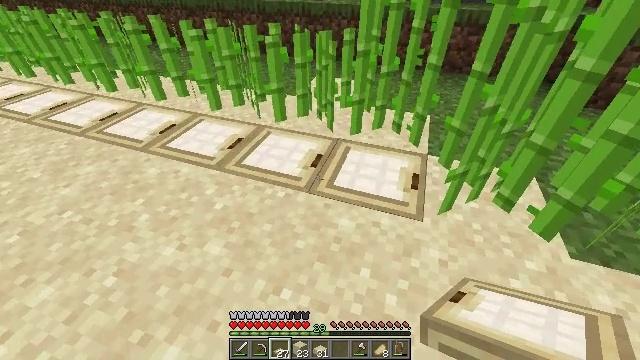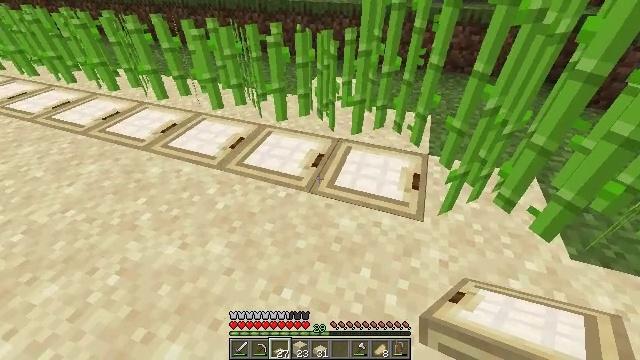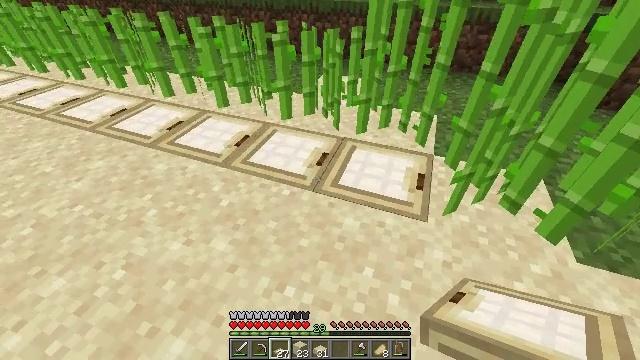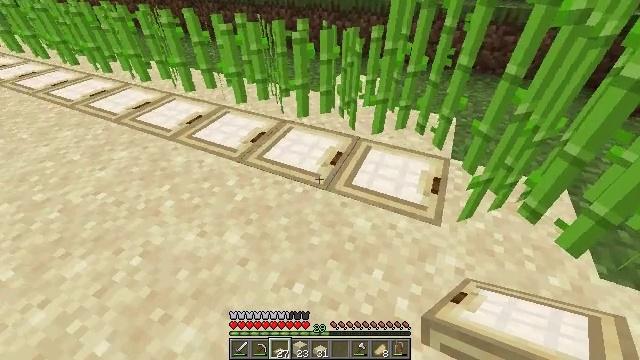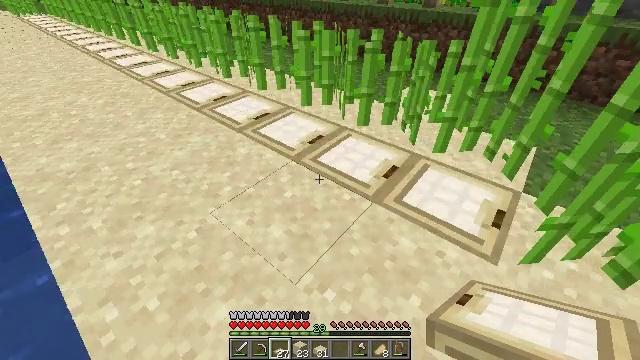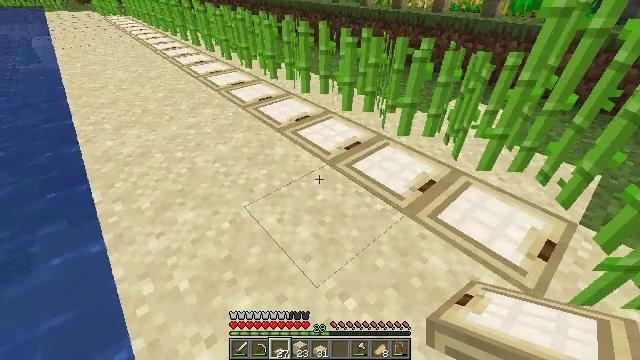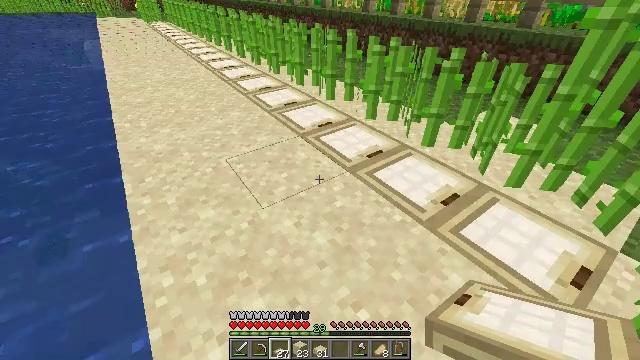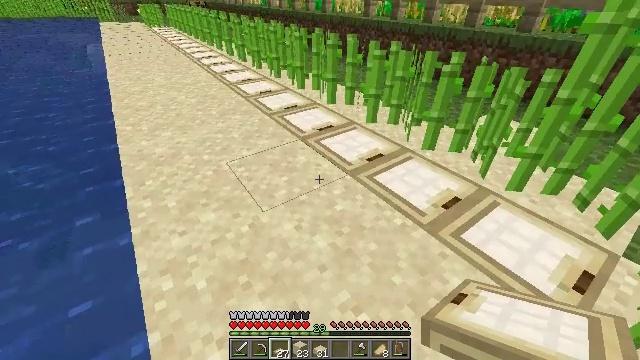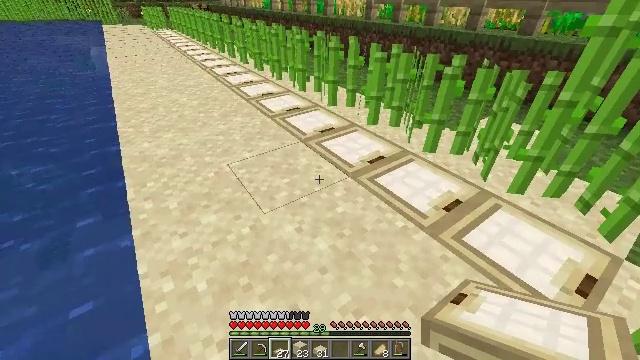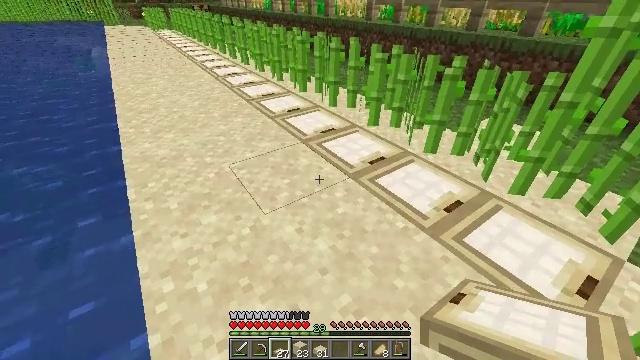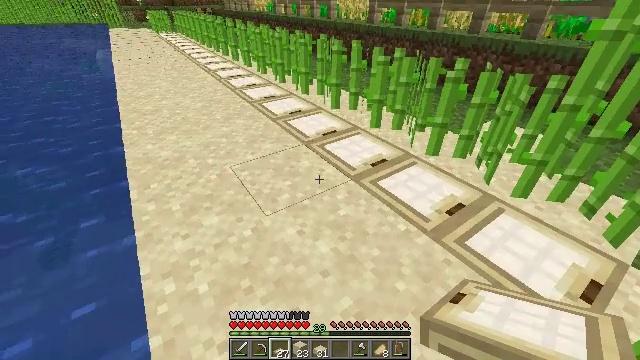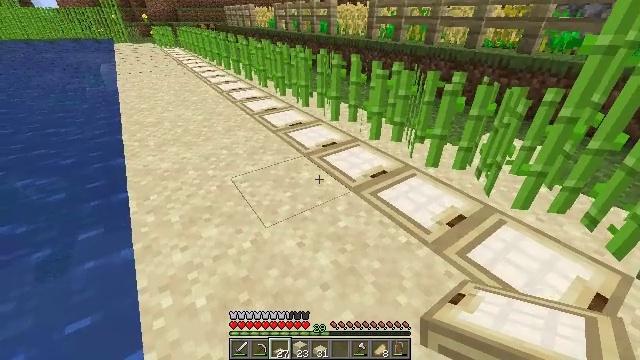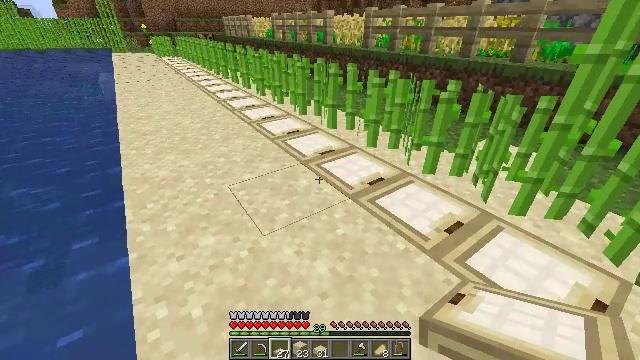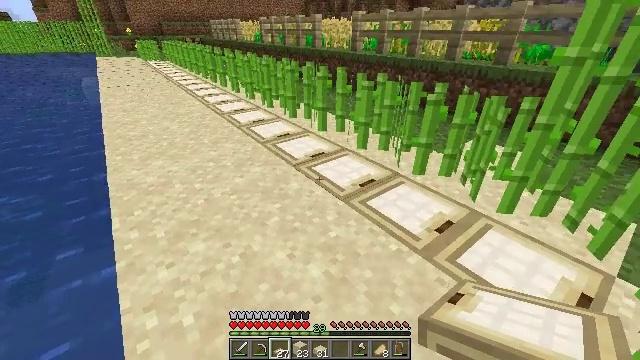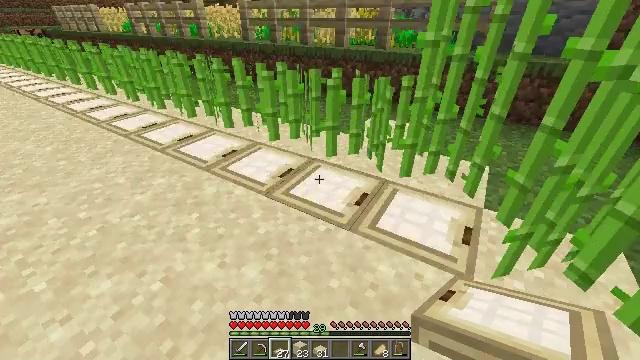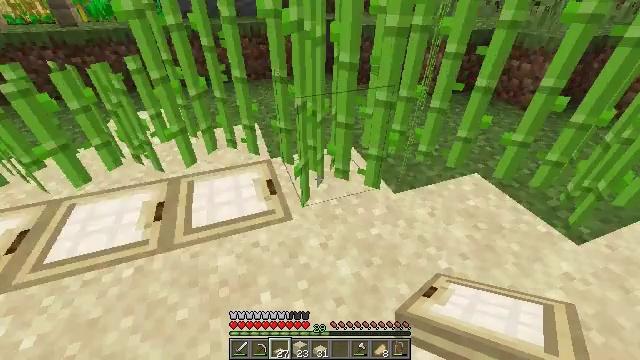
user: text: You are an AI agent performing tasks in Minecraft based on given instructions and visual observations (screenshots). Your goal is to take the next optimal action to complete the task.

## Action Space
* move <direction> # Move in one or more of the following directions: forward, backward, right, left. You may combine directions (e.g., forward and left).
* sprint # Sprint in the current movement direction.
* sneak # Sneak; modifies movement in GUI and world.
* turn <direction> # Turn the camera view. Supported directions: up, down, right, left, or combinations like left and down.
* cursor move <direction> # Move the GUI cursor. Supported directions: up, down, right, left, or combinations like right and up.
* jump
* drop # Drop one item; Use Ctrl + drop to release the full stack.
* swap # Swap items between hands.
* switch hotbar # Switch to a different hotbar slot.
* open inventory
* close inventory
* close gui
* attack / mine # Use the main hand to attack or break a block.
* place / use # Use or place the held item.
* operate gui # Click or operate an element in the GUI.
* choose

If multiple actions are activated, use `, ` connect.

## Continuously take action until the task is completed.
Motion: motion action
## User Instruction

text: Retrieve the birch trapdoor by mining it.
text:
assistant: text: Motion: no_op
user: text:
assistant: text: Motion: turn left
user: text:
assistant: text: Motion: turn left
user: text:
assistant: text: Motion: turn left and up
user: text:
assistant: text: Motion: turn left and up
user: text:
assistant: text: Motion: turn left and up
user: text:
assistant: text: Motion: no_op
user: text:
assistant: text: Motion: no_op
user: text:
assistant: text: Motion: no_op
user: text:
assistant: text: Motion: no_op
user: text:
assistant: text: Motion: turn up
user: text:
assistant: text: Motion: turn up
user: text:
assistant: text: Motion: turn right
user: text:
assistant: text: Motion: turn right and down
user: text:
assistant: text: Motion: move forward, turn right and down
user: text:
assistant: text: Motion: move forward, turn right and down
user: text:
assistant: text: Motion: move forward, turn right and down
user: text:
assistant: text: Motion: move forward, turn right
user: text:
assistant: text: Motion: move forward, turn right and down
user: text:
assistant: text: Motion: move forward, turn right
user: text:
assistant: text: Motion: move forward, turn right
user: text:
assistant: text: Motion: move forward, turn right and down
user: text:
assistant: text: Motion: move forward, turn right and down
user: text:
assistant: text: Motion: move forward, turn right and down
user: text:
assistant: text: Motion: move forward, turn right and down
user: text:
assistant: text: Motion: move forward, turn right and down
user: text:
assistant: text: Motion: move forward, turn right and down
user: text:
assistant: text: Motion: move forward, turn right and down
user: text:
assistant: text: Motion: move forward, turn right and down
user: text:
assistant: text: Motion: move forward, turn right and down